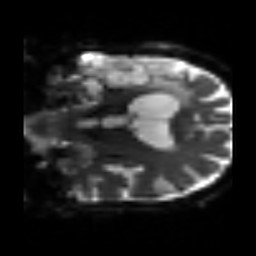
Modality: sbref
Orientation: coronal
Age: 67
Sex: male
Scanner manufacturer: siemens
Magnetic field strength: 3 T
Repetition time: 3.2 s
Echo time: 0.081 s